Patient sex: M
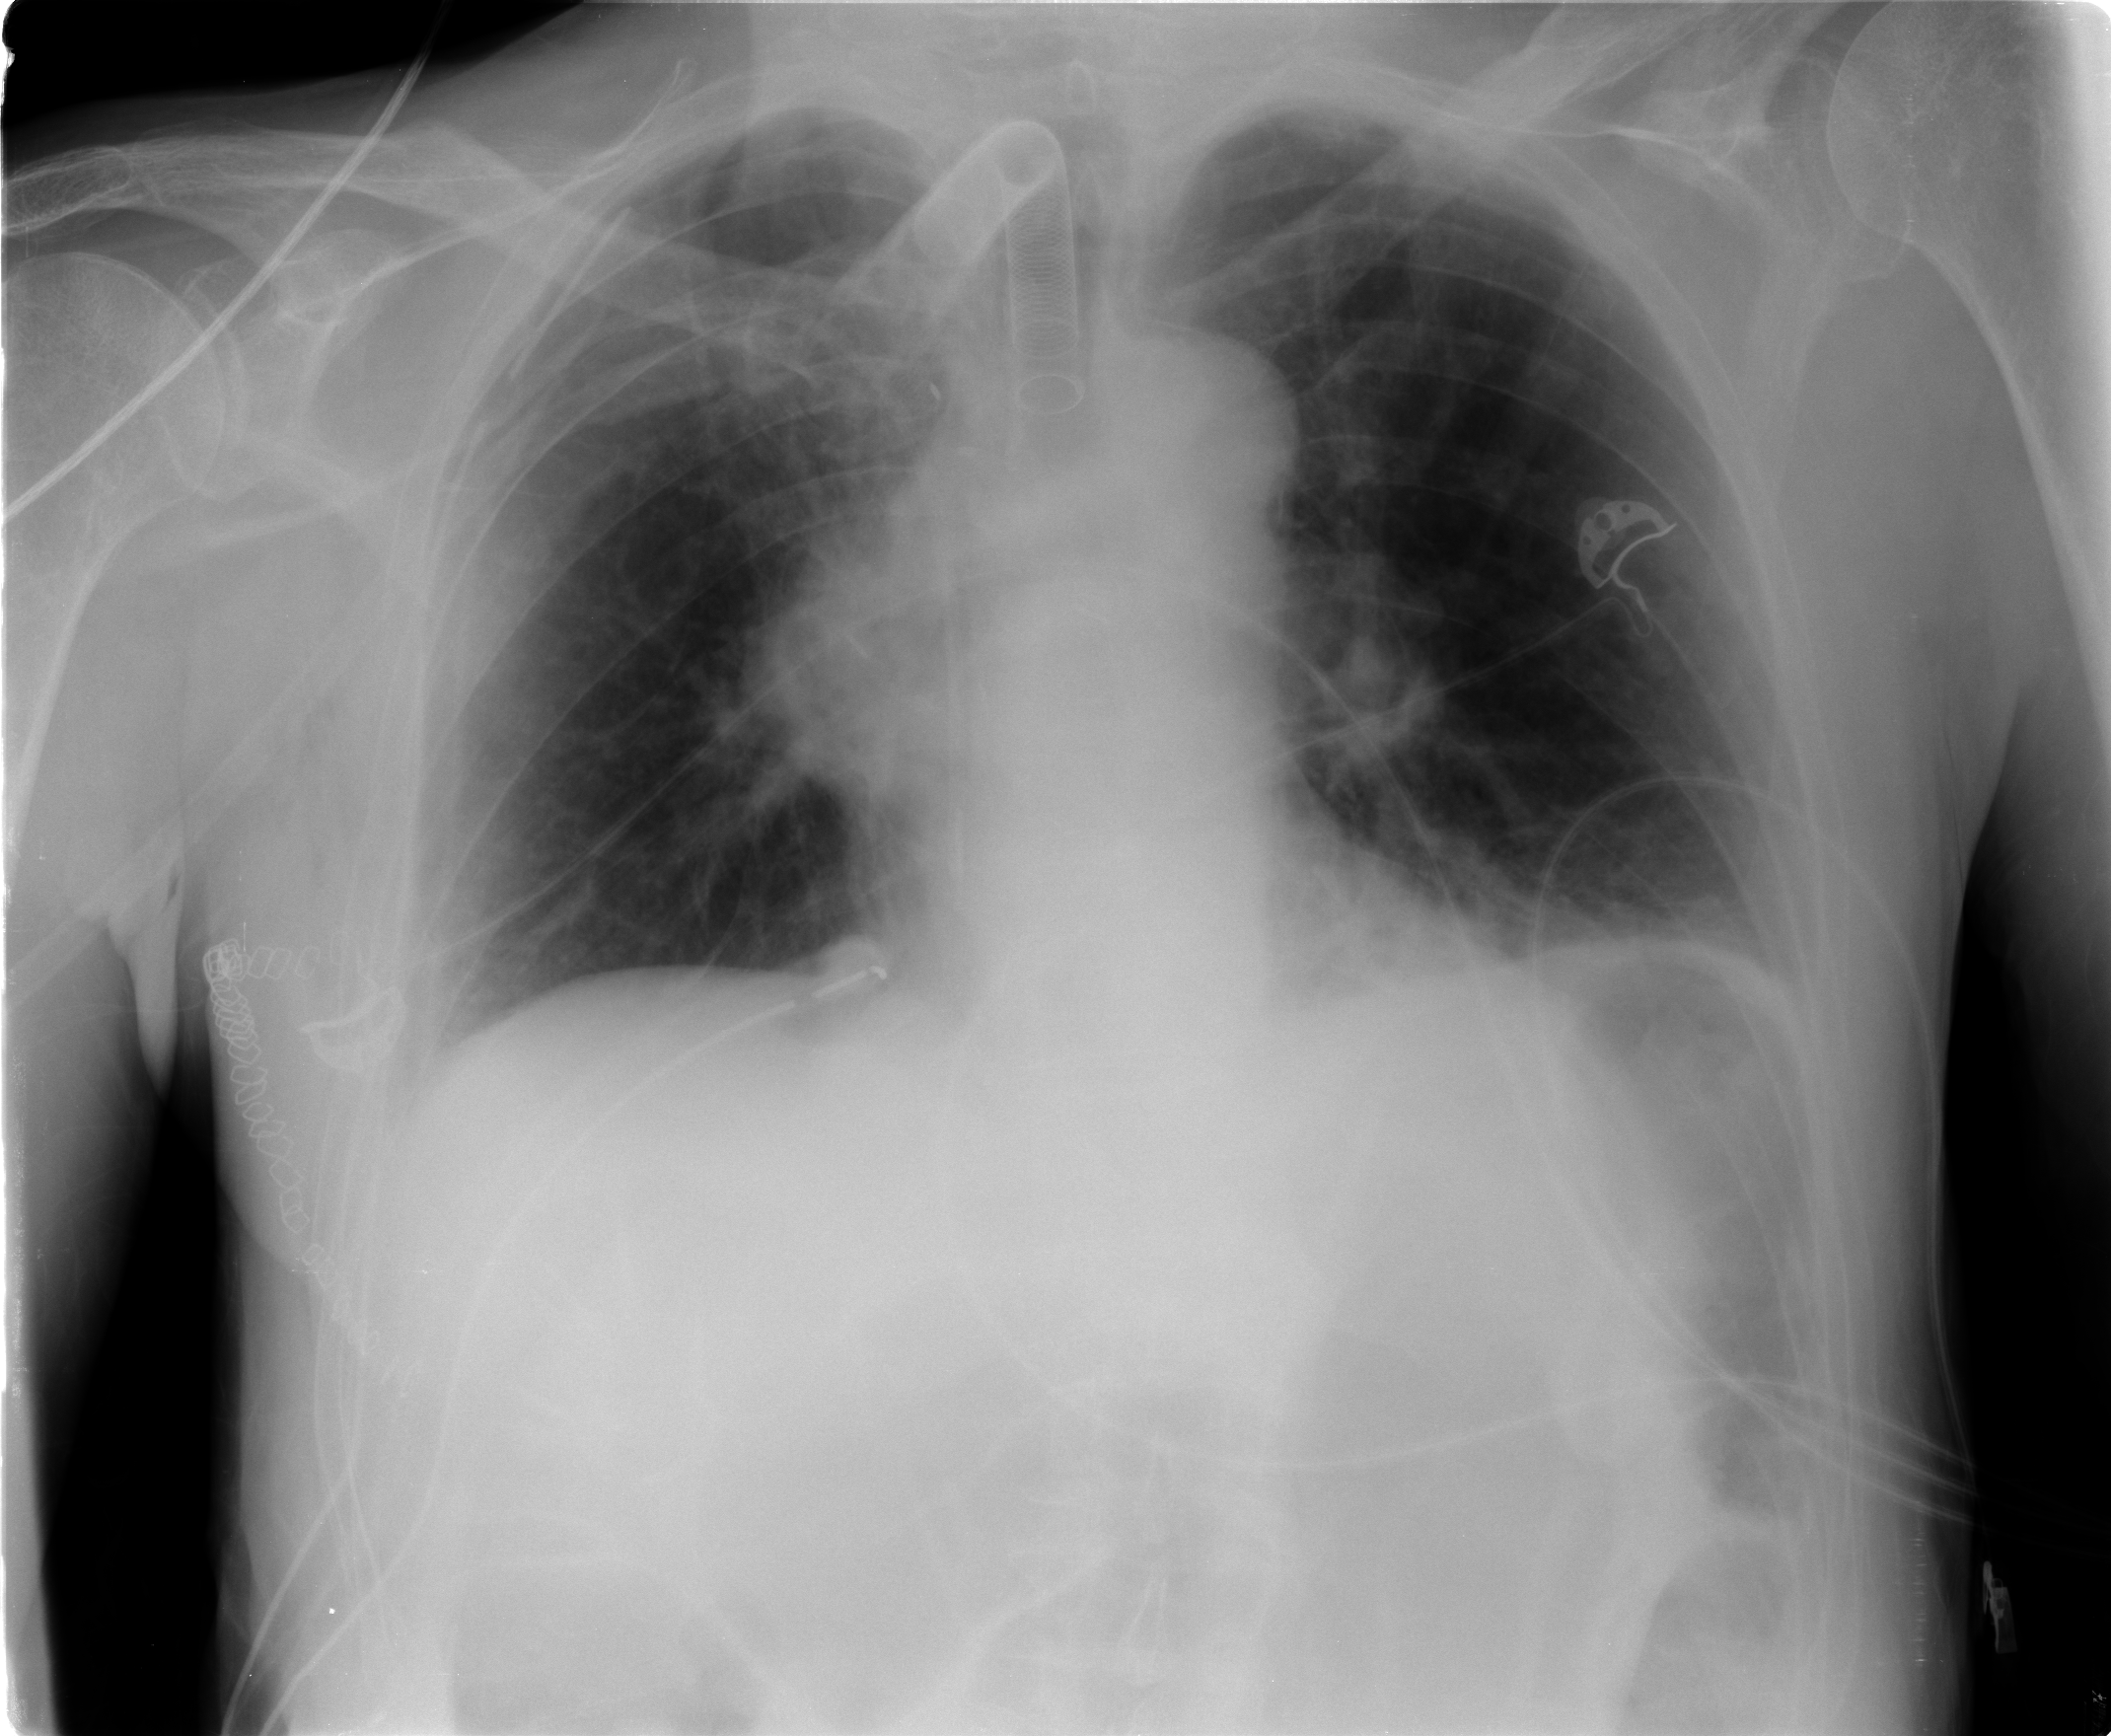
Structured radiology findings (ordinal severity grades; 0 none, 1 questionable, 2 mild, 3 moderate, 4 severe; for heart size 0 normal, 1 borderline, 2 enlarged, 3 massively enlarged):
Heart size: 0
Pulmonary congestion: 1
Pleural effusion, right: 0
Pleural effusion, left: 0
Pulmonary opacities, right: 0
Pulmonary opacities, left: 0
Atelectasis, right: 0
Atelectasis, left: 2